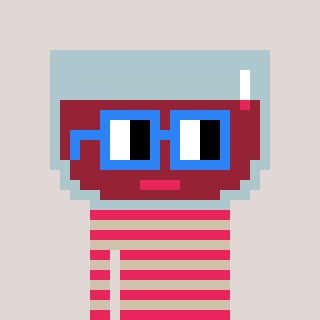
a pixel art character with square blue glasses, a wine-shaped head and a bege-colored body on a warm background